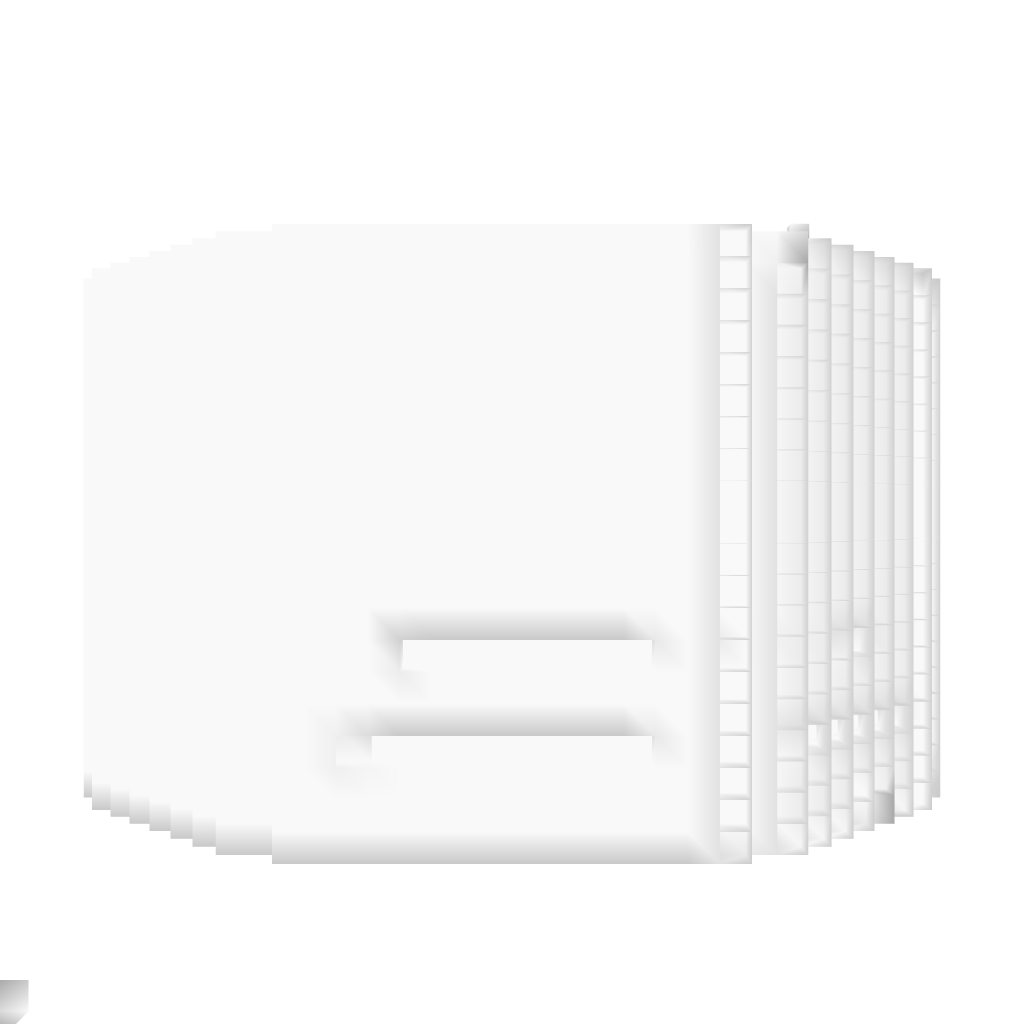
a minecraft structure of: Toilet paper bad low quality